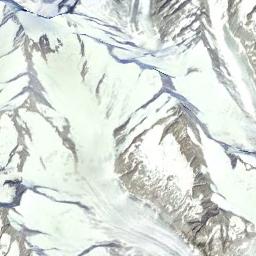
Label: snowberg